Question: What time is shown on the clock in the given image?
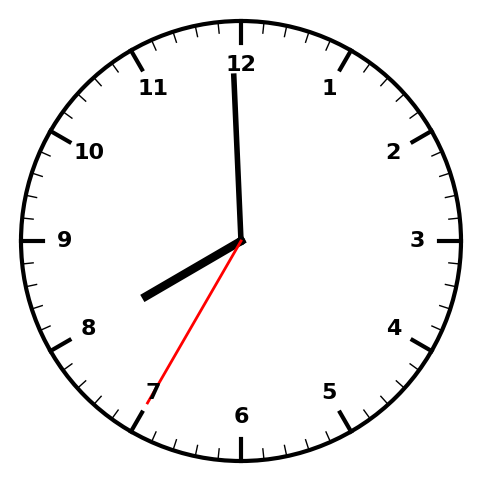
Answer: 07:59:35